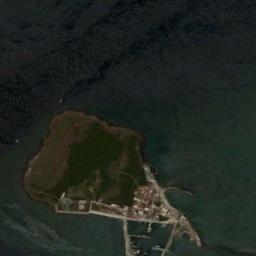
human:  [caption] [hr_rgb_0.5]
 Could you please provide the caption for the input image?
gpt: The island has dense vegetation and a residential area and the waters around the island is green .

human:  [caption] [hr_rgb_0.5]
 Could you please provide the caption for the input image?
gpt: The irregularly shaped green island is surrounded by turquoise waters with green plants, Pipes, Houses and other buildings .

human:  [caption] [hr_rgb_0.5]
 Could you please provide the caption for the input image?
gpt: Many trees are on the island .

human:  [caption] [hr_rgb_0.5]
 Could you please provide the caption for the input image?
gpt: The water around the island is dark blue .

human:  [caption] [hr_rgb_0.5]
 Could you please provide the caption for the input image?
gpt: There are green trees and some buildings on the island .